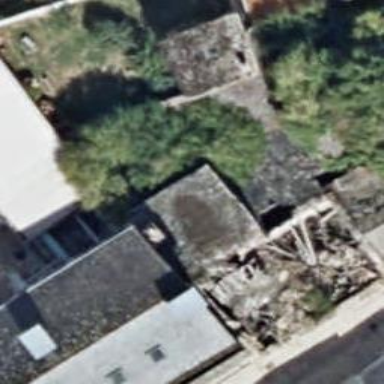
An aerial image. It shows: Warehouse building.